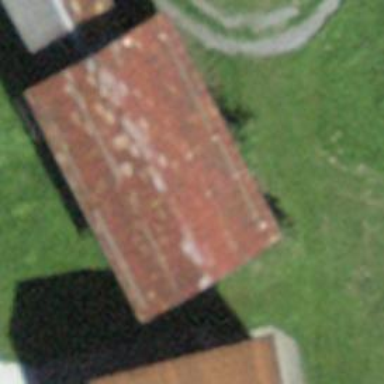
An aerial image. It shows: Gabled roof on farm auxiliary building.